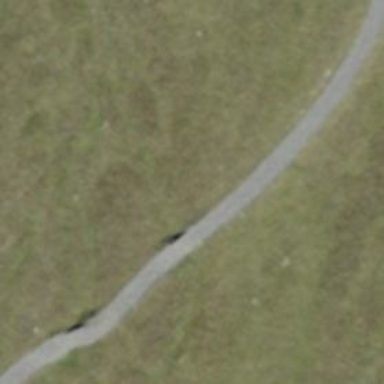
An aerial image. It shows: Footway with surface of fine gravel.